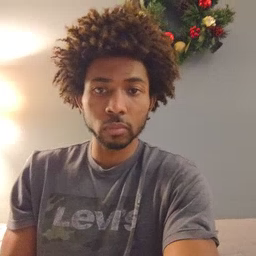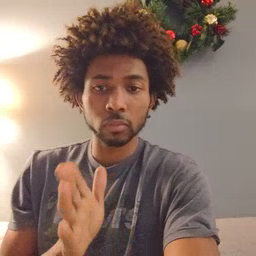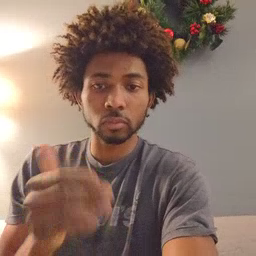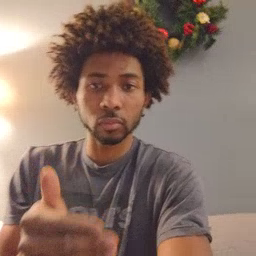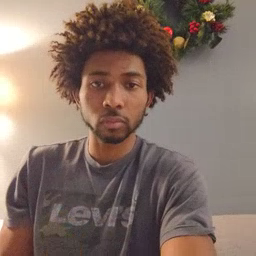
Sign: room